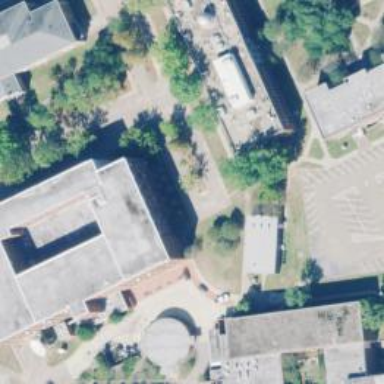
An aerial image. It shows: View of university building.